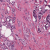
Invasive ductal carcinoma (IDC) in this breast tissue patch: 1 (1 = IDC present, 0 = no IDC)